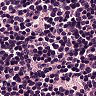
Metastatic tissue present: no